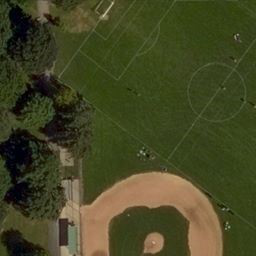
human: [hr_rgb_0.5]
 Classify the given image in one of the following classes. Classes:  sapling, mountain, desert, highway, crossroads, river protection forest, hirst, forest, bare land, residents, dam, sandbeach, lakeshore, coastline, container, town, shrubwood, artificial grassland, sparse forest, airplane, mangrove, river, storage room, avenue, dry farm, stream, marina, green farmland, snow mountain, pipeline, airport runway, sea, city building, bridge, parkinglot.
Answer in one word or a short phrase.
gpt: artificial grassland